Current action and preconditions to check: path_clear

Your task: For each precondition in the list above, predict whether it will hold at this action.

Consider the current scene as observed from the mobile robot's camera, and analyze the predicted future states of all dynamic agents (e.g., people, animals, vehicles, or any moving entities) within the NEXT SECOND.

IMPORTANT: Only answer "very likely" if you are absolutely certain—based on strong, clear evidence—that a dynamic agent will violate the precondition in the predicted future state. Do NOT answer "very likely" for unlikely, ambiguous, or low-probability risks.

Ask yourself for each precondition: Is there a high probability, with clear and convincing evidence, that the predicted future states of any dynamic agent will interfere with the predicted future state of the currently executing action within the NEXT SECOND, causing that precondition to fail?

Assess the risk level based on these predictions. Use "likely" or "very likely" if motions create a clear risk of interference.

Use "neutral" or "improbable" if agents are nearby but their predicted paths are clearly diverging or non-conflicting.

Failure Risk Categories: "very improbable", "improbable", "neutral", "likely", "very likely"

Answer Format: Output ONLY the probability_of_failure value from these categories: "very improbable", "improbable", "neutral", "likely", "very likely"

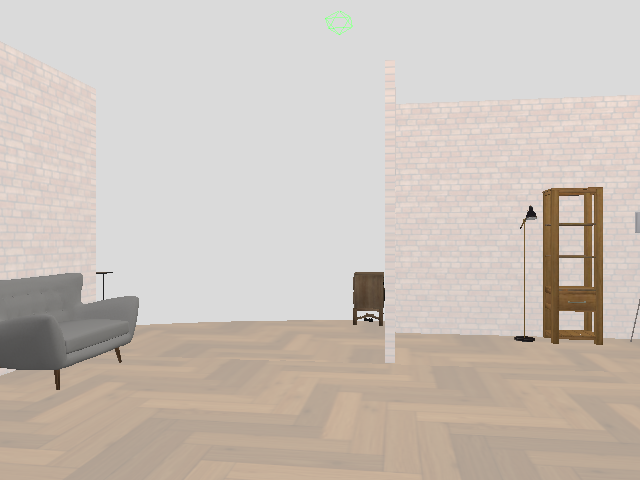

Answer: very improbable